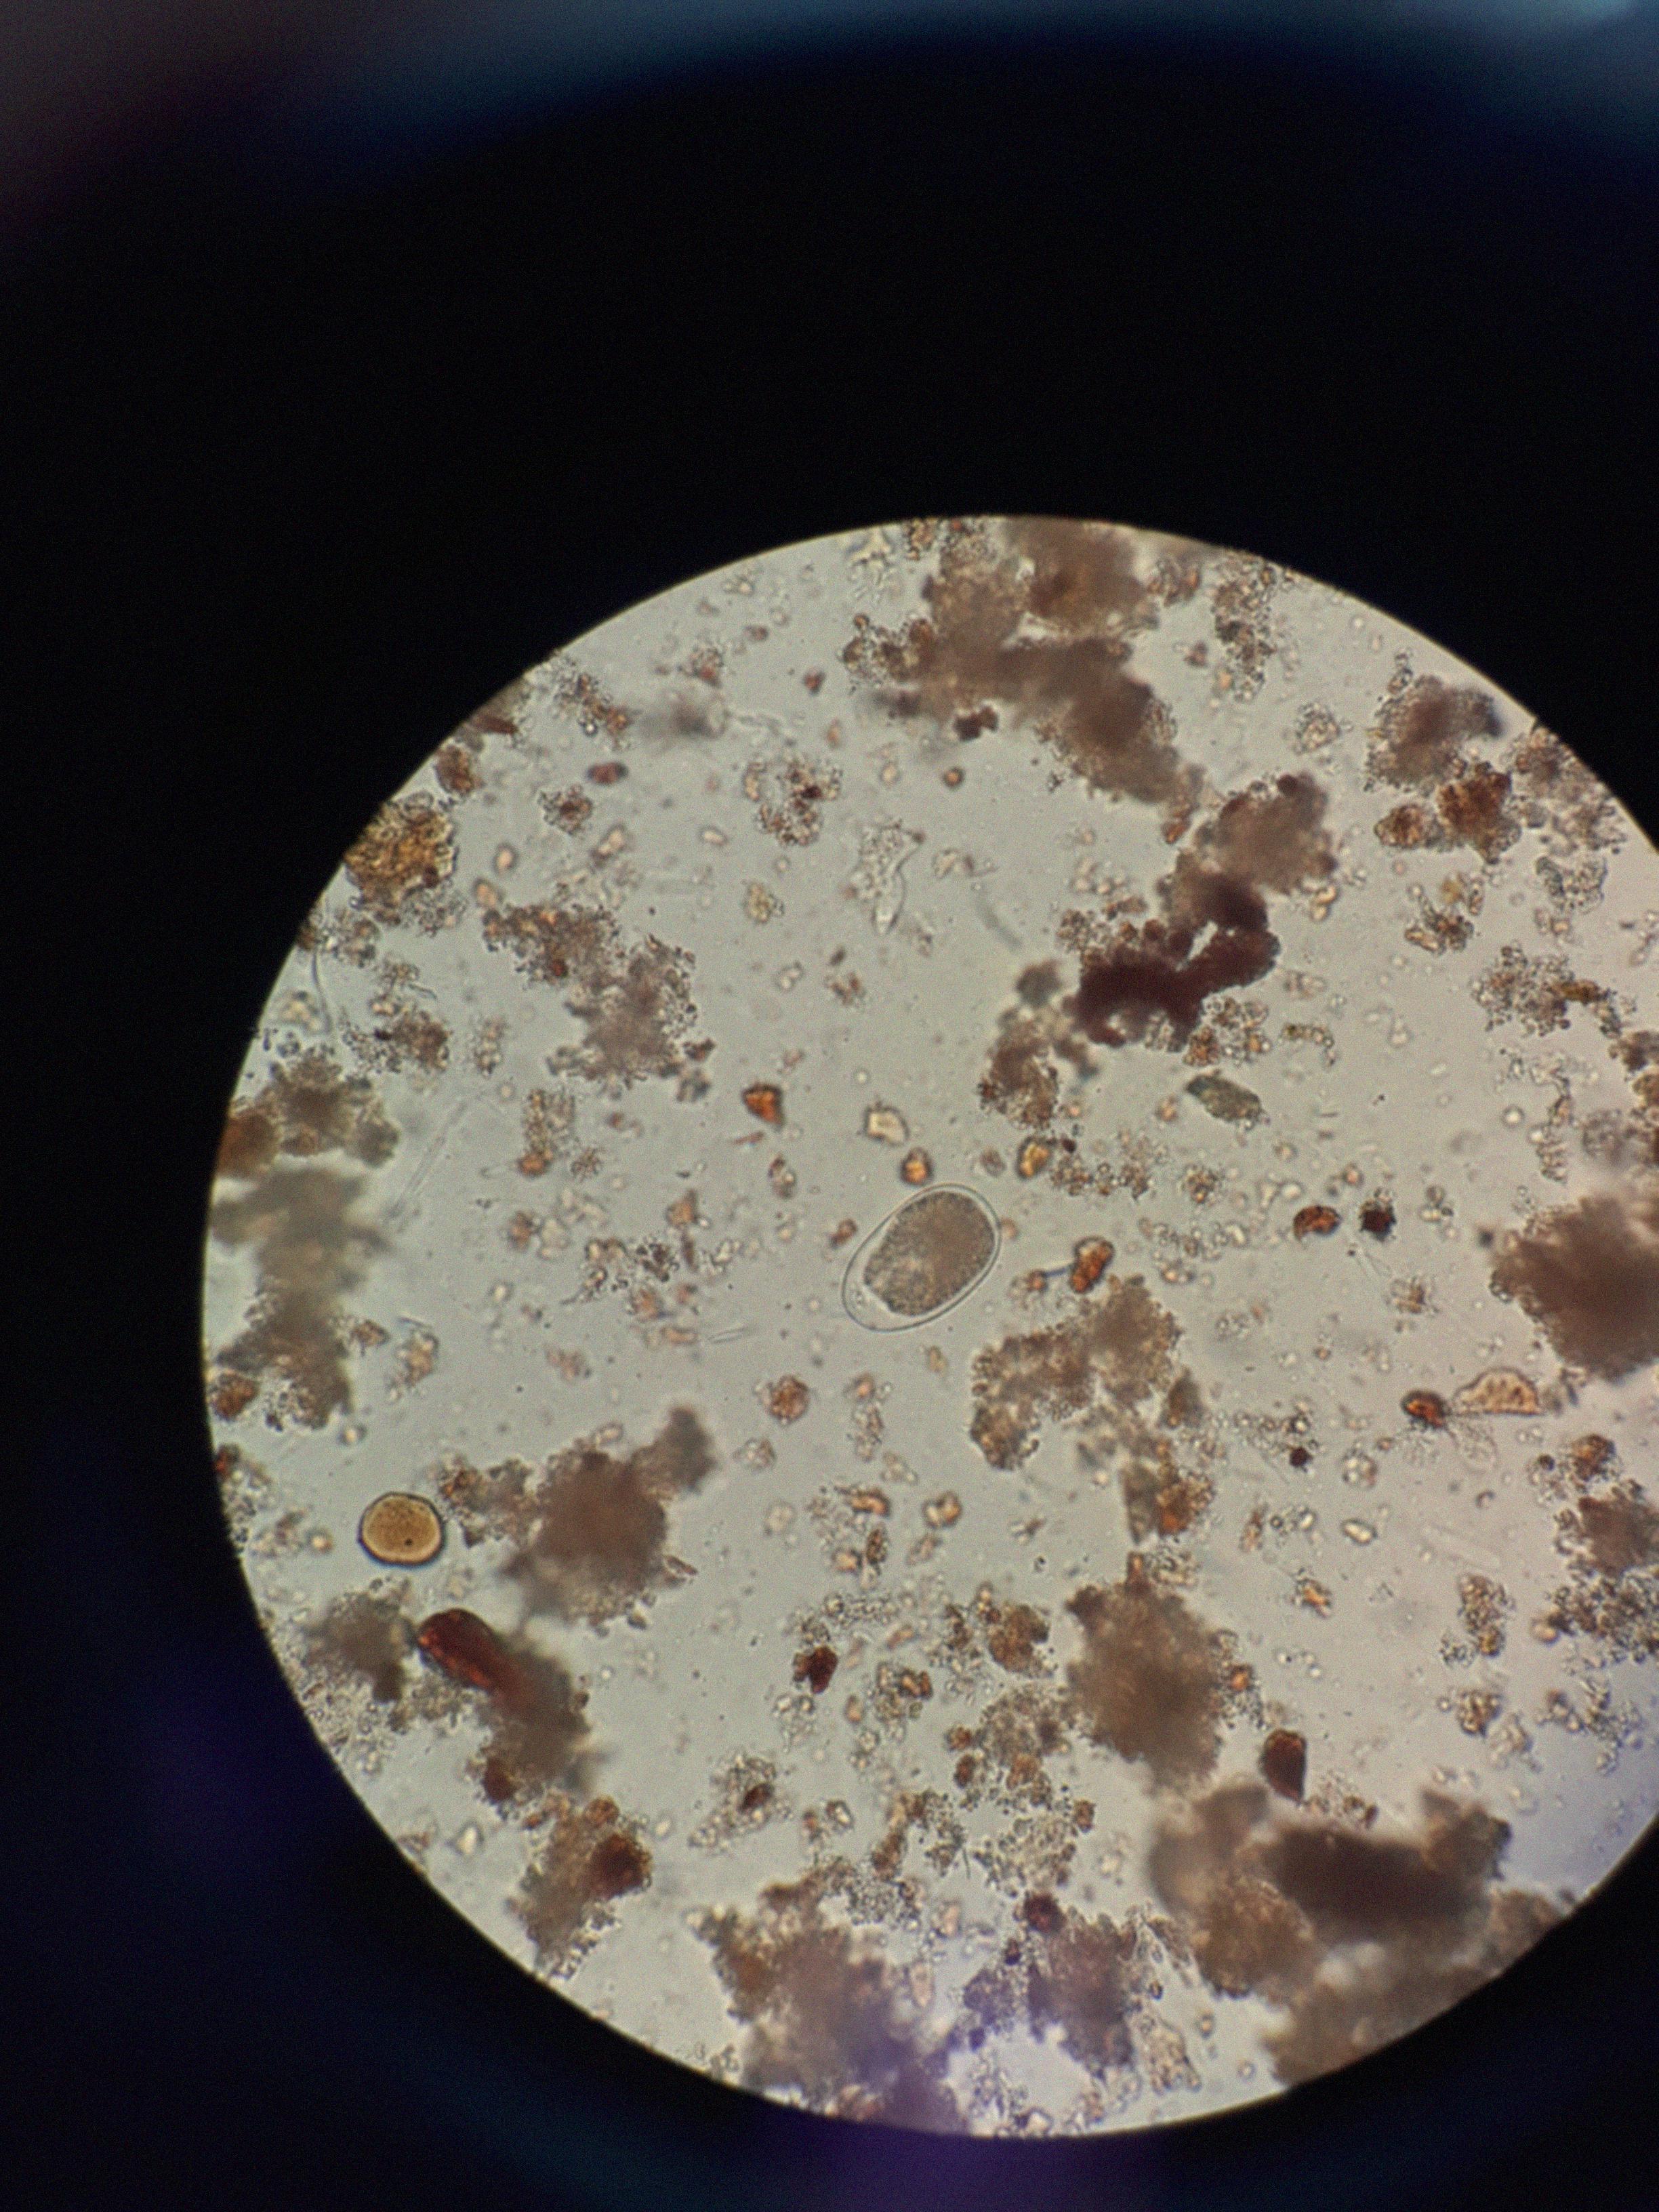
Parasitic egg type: Hookworm egg